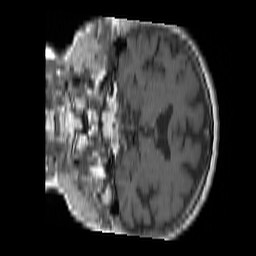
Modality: T1w
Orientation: coronal
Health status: ill
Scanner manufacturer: siemens
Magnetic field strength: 1.5 T
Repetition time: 0.477 s
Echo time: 0.0082 s